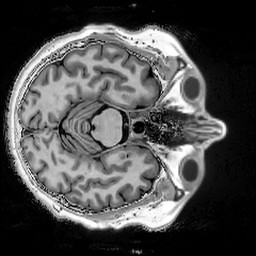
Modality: T1w
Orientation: axial
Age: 50
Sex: female
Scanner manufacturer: siemens
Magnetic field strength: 3 T
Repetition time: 5 s
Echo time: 0.00298 s